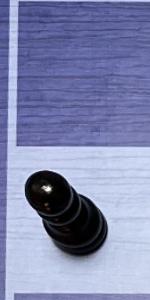
Label: Pawn_Black